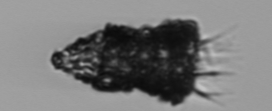
Label: Tintinnopsis